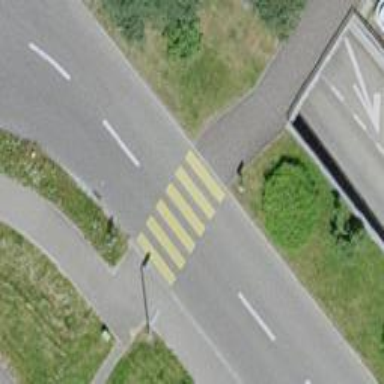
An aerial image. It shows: Uncontrolled road crossing.